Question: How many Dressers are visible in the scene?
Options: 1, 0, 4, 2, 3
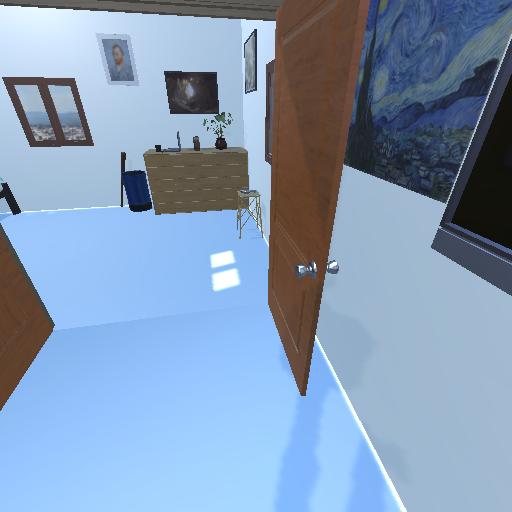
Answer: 1